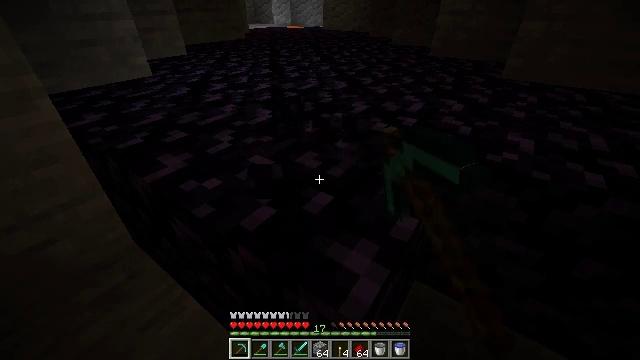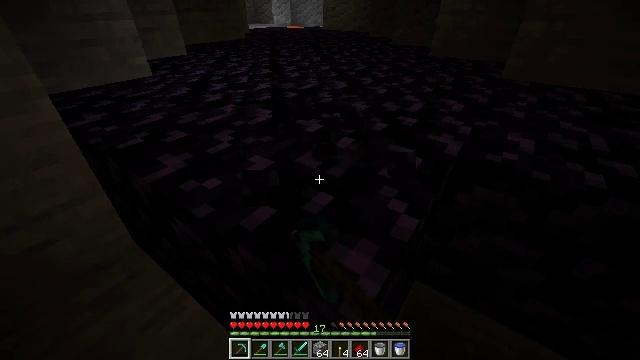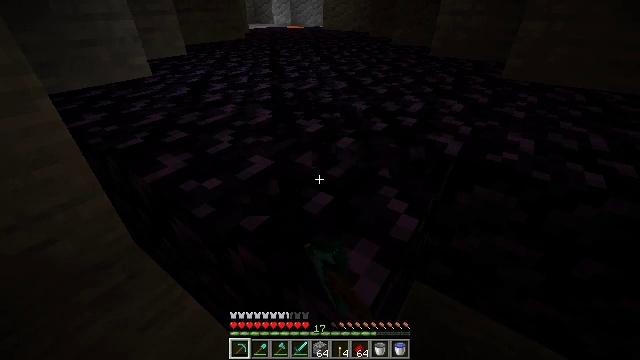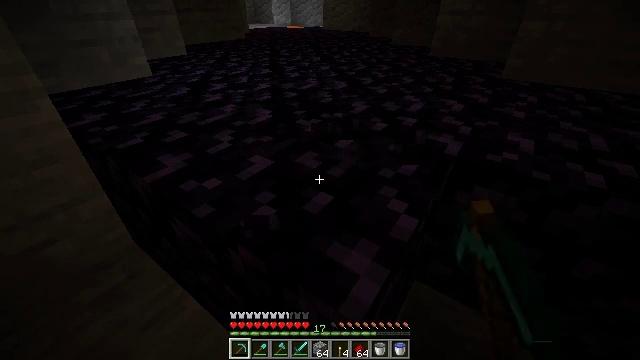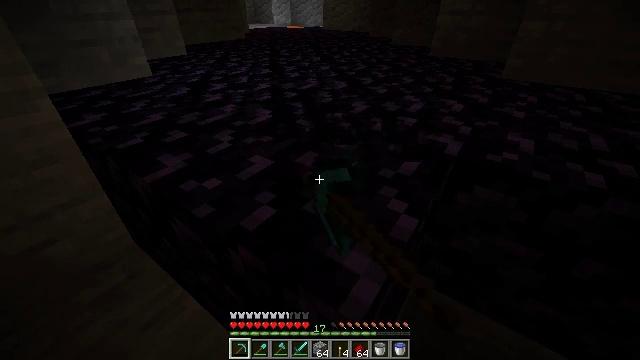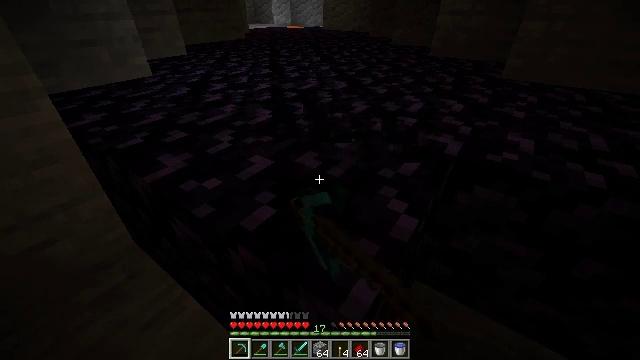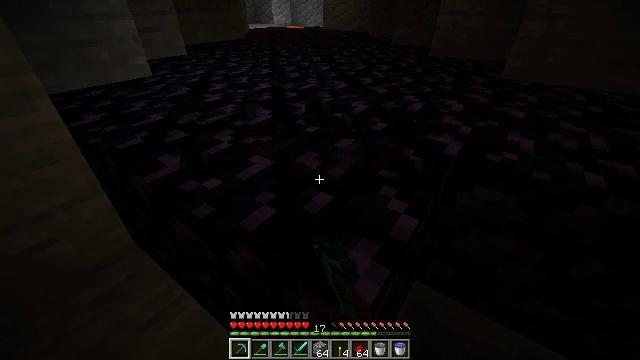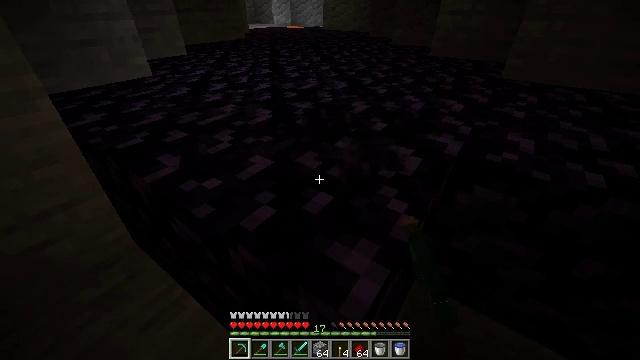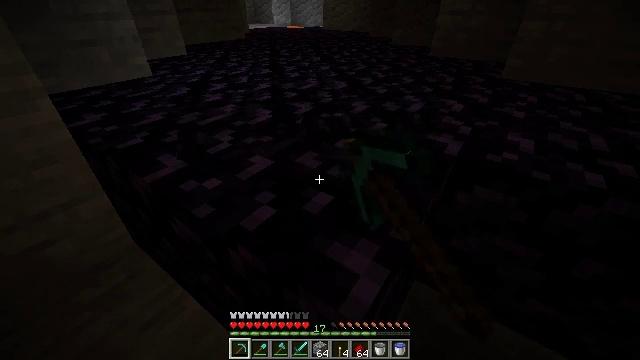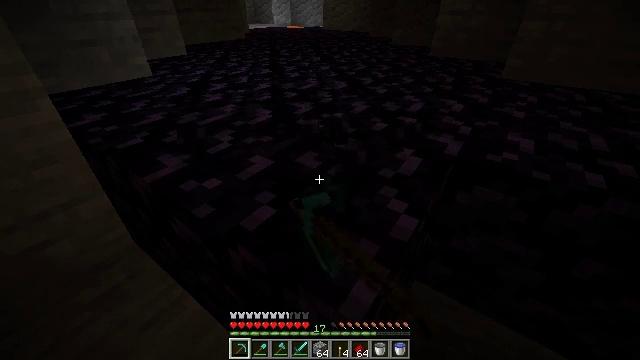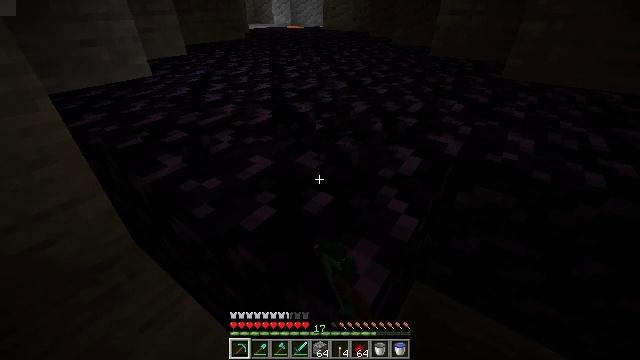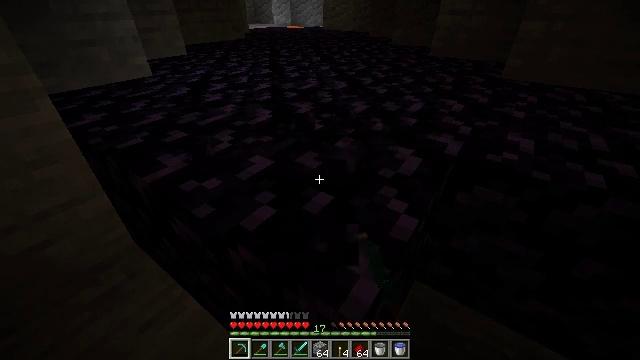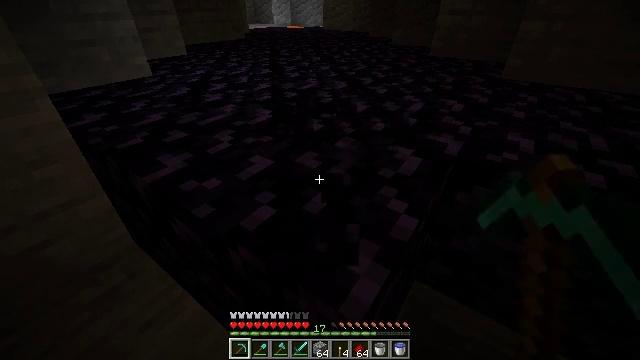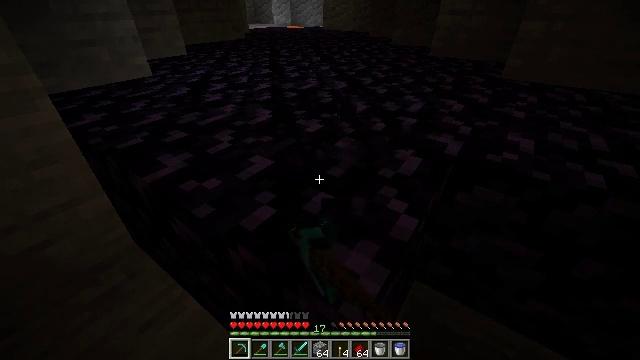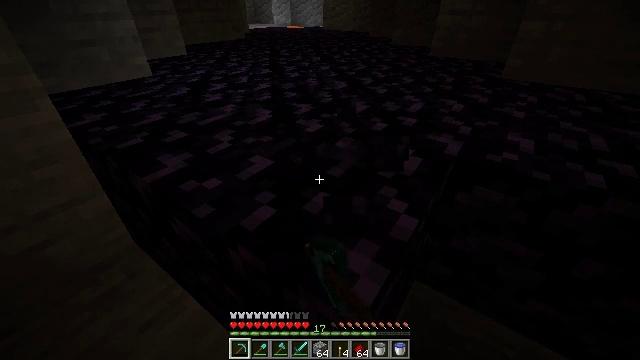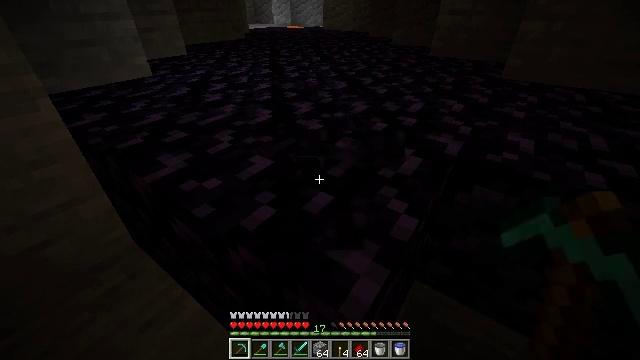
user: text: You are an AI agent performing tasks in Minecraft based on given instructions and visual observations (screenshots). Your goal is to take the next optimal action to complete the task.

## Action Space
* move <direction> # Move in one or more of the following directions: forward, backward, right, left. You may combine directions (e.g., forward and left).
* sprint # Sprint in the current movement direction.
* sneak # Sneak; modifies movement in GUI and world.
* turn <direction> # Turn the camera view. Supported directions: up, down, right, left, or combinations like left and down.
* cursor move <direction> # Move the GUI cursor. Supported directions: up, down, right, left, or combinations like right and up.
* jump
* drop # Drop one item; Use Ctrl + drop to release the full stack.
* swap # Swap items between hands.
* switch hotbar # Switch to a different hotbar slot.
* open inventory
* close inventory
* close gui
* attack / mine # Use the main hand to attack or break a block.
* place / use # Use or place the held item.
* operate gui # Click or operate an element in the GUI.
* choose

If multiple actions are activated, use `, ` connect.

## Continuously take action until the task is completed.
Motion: motion action
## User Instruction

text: Collect obsidian for crafting.
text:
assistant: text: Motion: attack / mine
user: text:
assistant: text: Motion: attack / mine
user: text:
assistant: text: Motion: attack / mine
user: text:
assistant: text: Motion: attack / mine
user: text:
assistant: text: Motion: attack / mine
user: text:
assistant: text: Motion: attack / mine
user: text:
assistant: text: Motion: attack / mine
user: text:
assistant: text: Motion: attack / mine
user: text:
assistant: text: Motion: attack / mine
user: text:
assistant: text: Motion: attack / mine
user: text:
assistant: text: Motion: attack / mine
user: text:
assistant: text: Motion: attack / mine
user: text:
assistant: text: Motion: attack / mine
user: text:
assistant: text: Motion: attack / mine
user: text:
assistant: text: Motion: attack / mine
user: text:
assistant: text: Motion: attack / mine
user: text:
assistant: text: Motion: attack / mine
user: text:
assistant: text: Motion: attack / mine
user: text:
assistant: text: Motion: attack / mine
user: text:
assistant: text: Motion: attack / mine
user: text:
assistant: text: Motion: attack / mine
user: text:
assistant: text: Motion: attack / mine
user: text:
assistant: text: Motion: attack / mine
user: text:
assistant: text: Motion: attack / mine
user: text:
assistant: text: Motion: attack / mine
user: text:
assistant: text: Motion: attack / mine
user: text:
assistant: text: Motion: attack / mine
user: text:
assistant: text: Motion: attack / mine
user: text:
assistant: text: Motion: attack / mine
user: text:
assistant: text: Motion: attack / mine